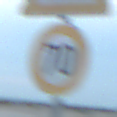
Verkehrszeichen: Geschwindigkeit70
Zusatzzeichen oben: KinderRechts
Umgebung: Outdoor, Beach
Tageszeit: SunriseSunset
Wetter: PartlyCloudy
Licht: Natural
Jahreszeit: NotSpecified
Kontrast: LowContrast